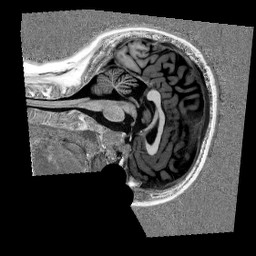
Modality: UNIT1
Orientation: sagittal
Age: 25
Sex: female
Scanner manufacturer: siemens
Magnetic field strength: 3 T
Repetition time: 5 s
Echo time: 0.00298 s